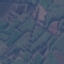
Label: Pasture